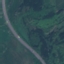
Land use / land cover: Highway